Field crop: maize
Growth stage: 2
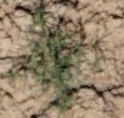
Species: salsola